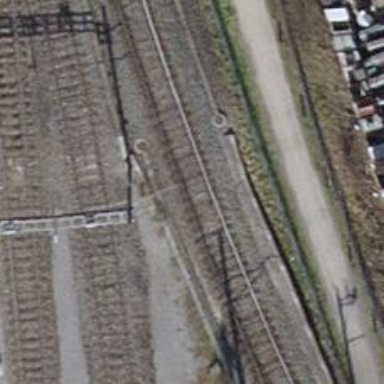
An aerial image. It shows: Single-track railway with electrified contact lines.